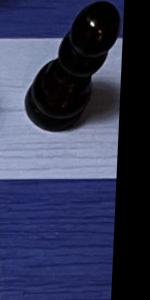
Label: Empty